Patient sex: M
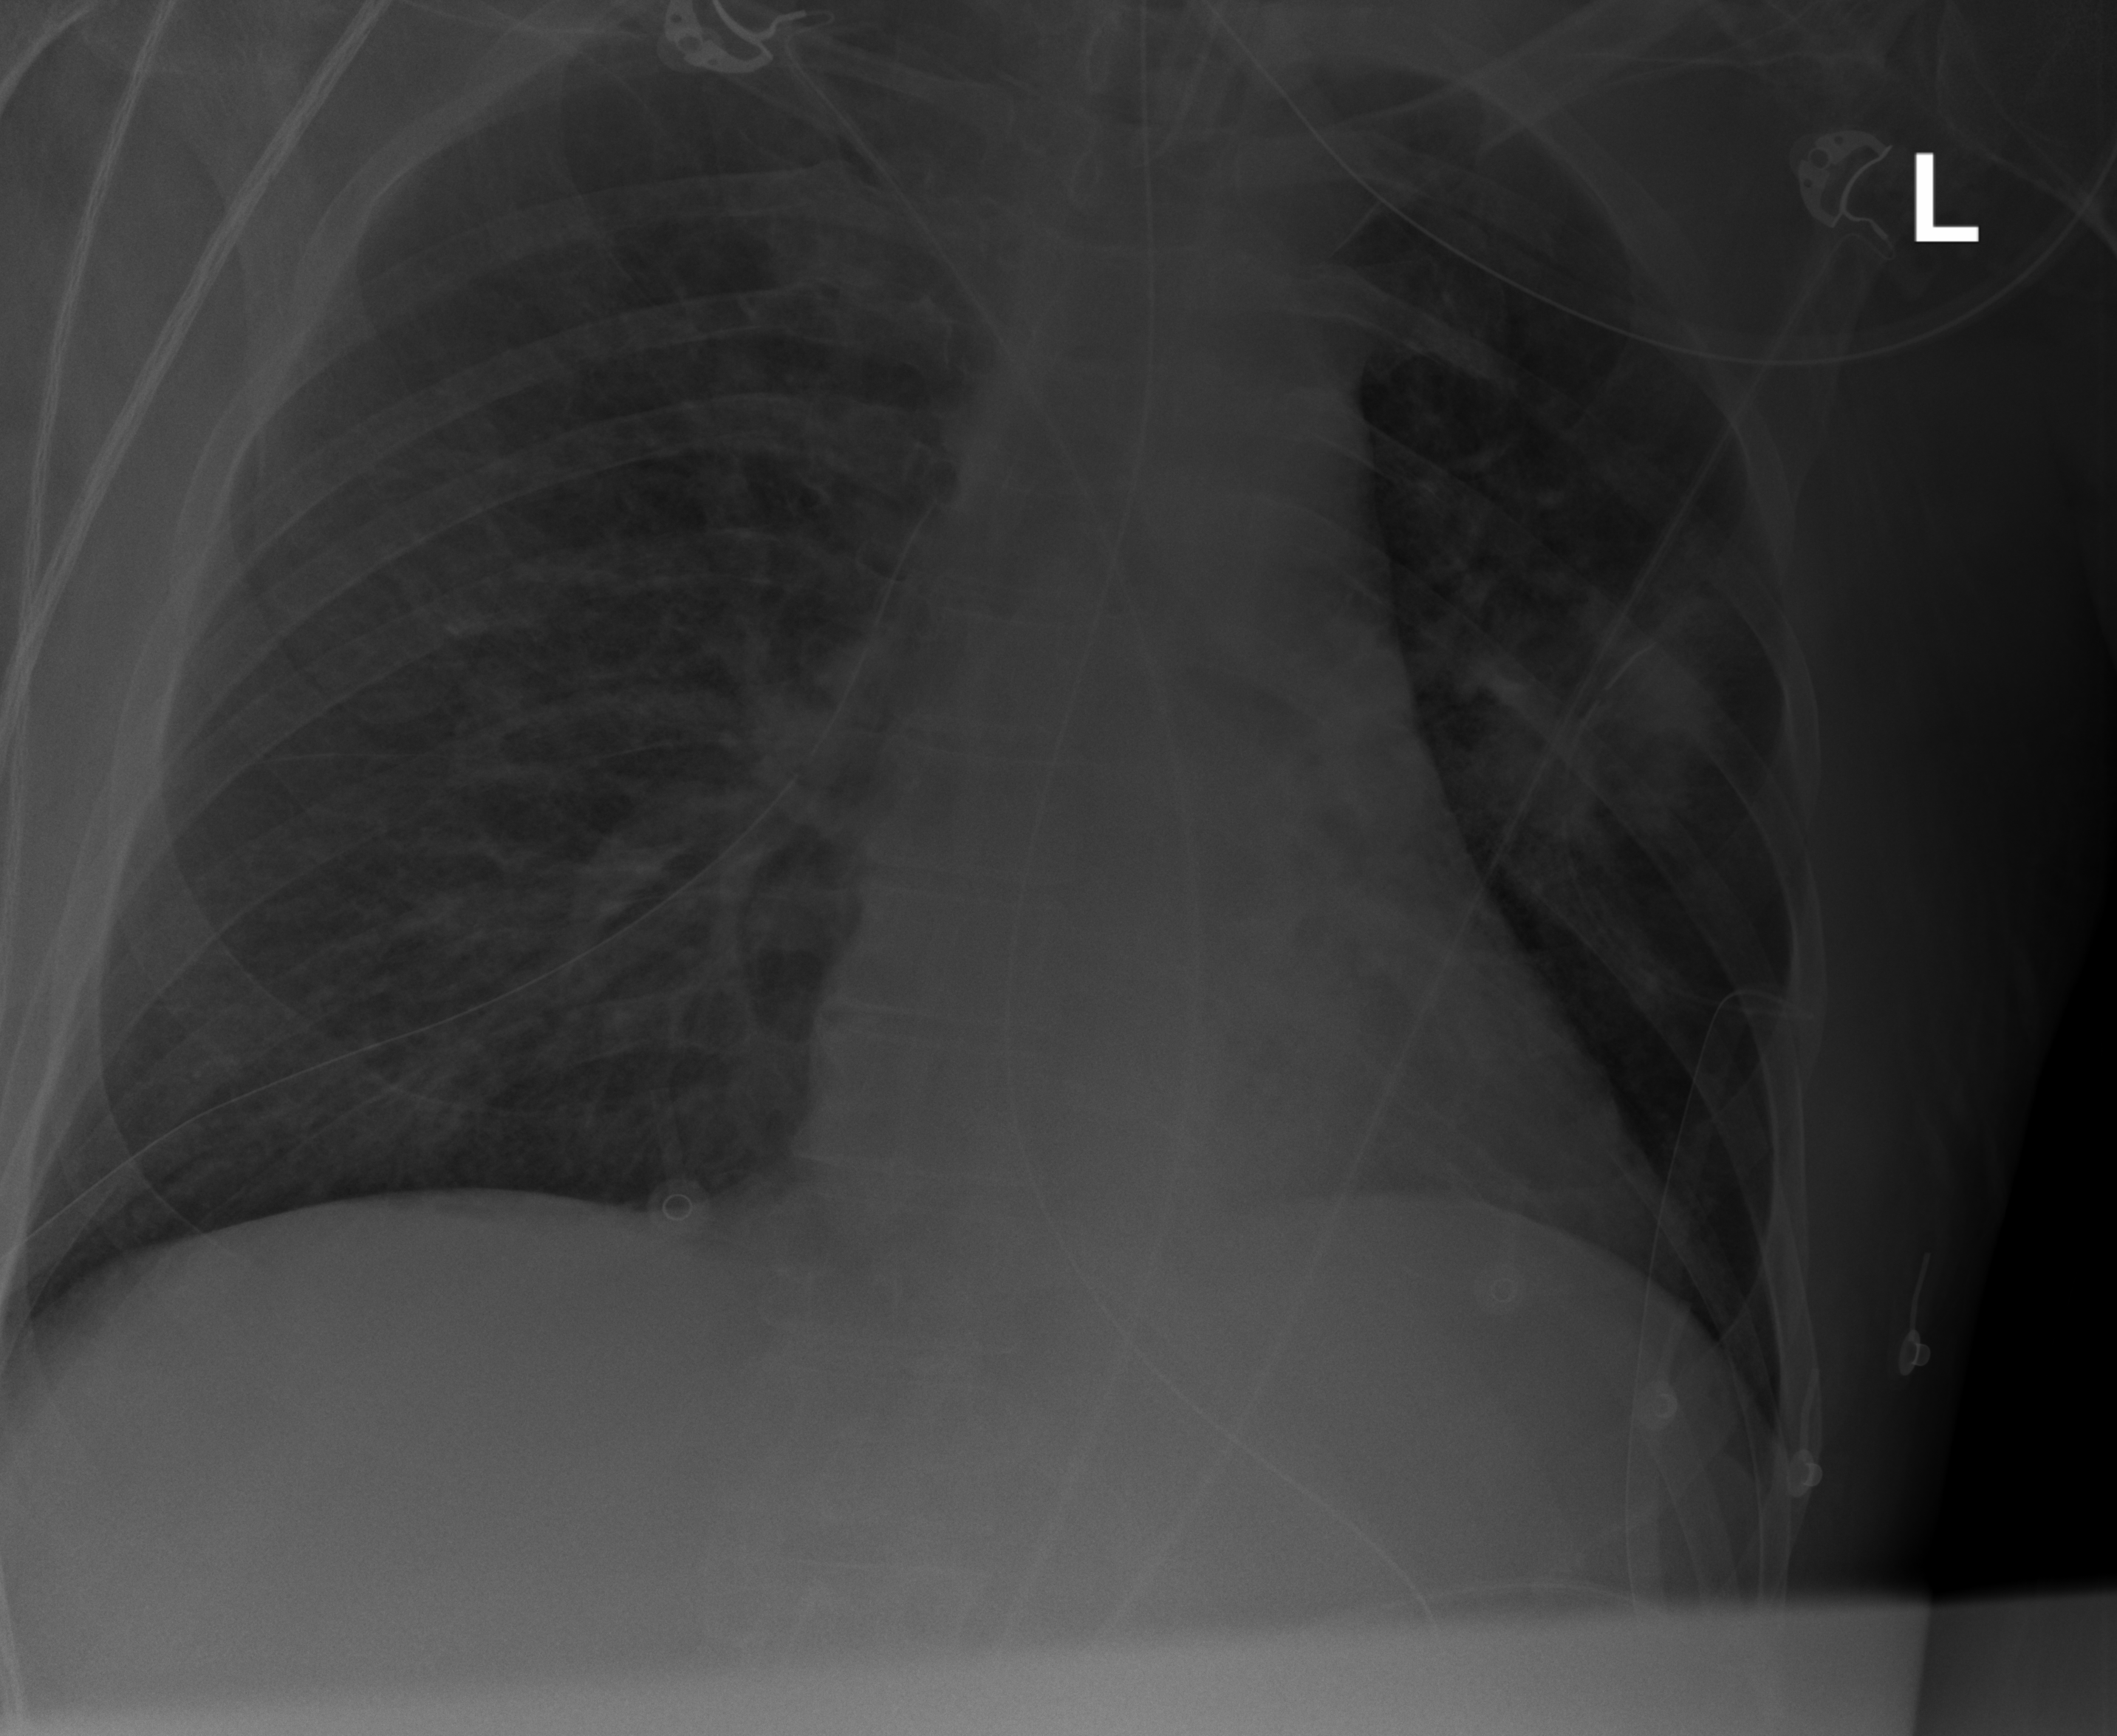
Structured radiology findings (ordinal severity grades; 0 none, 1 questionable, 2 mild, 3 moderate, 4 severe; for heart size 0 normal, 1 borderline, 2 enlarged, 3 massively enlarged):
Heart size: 0
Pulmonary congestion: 0
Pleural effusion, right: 0
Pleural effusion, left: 0
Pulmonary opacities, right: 0
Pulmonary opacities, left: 2
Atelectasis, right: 0
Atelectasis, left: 2